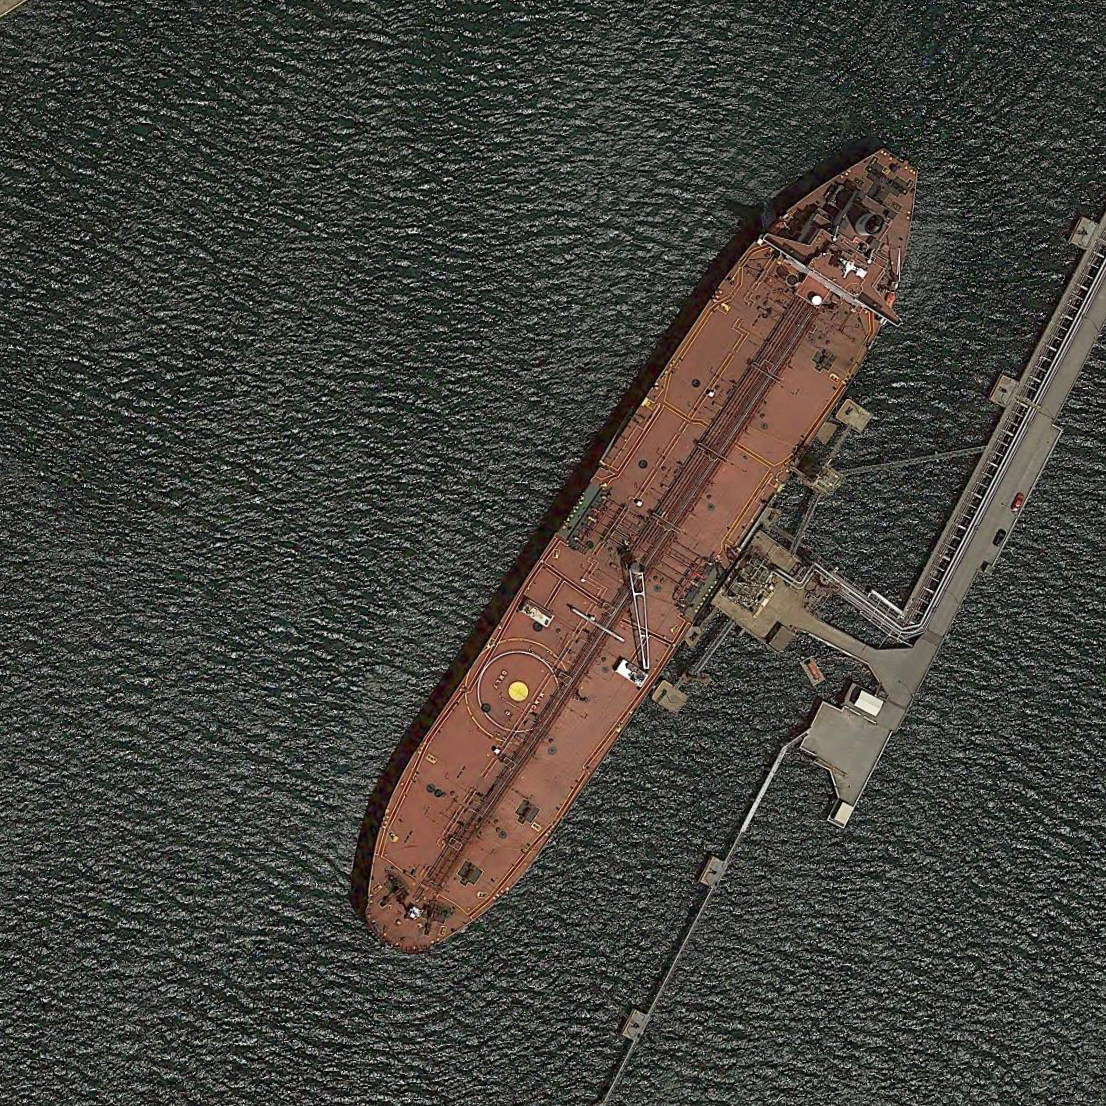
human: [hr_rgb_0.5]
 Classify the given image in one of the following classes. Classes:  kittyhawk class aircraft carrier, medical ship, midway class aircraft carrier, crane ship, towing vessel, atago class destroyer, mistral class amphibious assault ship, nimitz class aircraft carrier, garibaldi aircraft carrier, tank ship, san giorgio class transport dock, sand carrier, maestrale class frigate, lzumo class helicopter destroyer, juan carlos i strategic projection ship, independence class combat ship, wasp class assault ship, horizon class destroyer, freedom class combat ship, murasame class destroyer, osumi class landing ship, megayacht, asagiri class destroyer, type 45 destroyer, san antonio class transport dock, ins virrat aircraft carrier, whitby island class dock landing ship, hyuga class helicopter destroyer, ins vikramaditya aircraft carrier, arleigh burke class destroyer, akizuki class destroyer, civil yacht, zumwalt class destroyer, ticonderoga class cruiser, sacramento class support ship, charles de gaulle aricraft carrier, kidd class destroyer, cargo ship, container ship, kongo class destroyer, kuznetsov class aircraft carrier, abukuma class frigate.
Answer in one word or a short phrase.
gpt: Tank ship